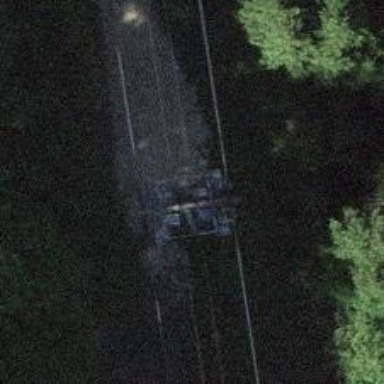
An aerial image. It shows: Pylon used for aerialway.